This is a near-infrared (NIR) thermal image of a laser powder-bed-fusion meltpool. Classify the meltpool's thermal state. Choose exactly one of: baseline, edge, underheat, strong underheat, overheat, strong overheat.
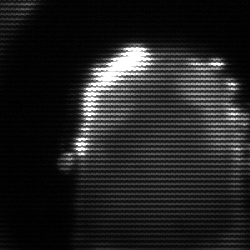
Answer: baseline